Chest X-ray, AP view. Patient: 45 years old, sex M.
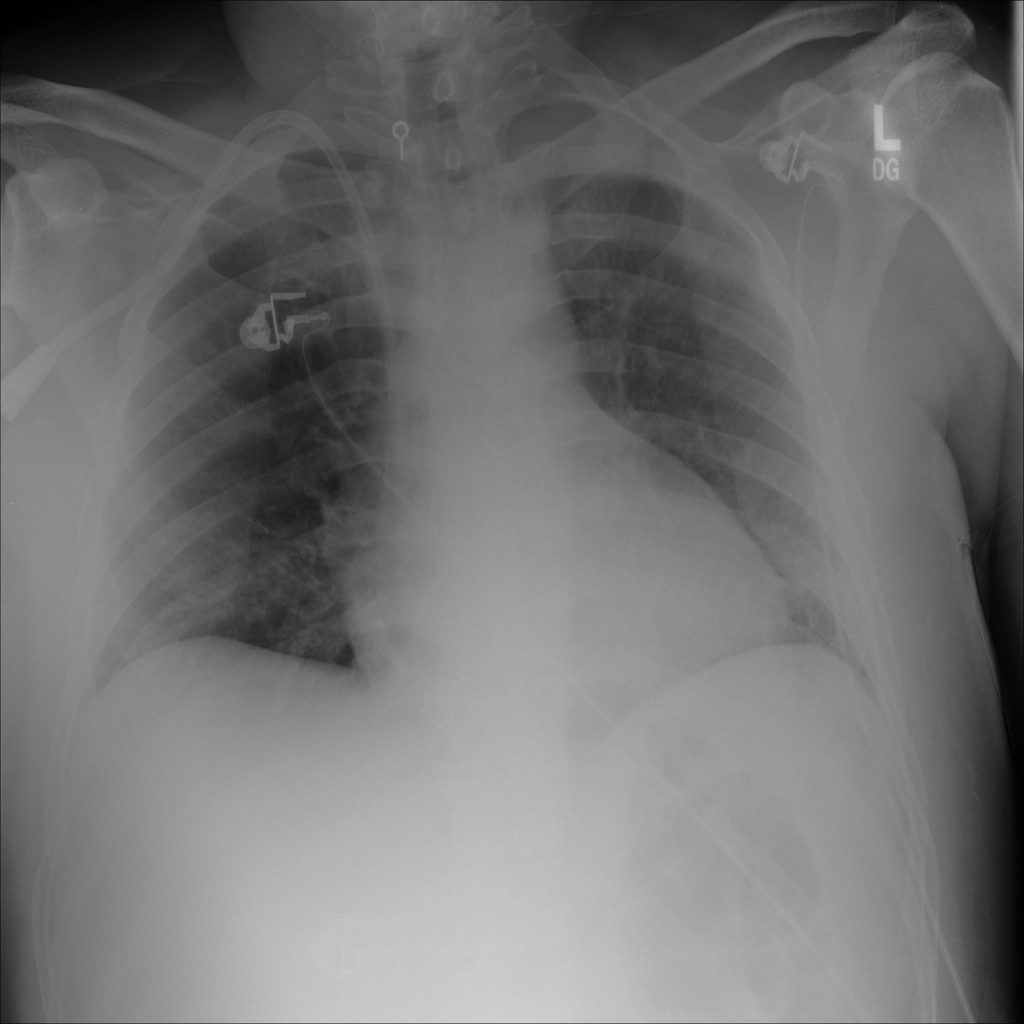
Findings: Edema, Infiltration